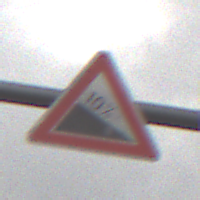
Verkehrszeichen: Gefaelle10
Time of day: MorningAfternoon
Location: Outdoor (Nature)
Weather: Overcast
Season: NotSpecified
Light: Natural